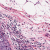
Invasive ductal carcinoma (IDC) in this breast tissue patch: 0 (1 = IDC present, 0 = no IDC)